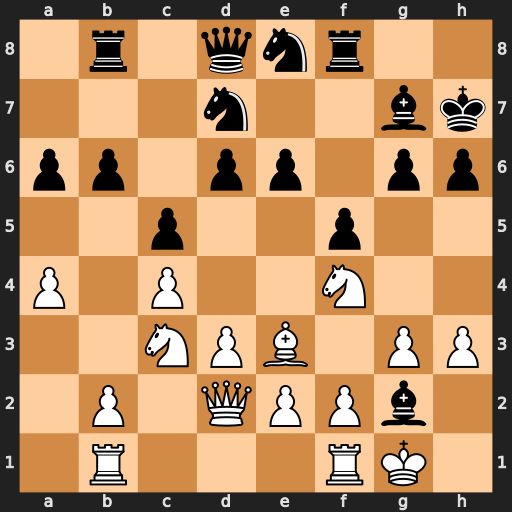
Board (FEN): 1r1qnr2/3n2bk/pp1pp1pp/2p2p2/P1P2N2/2NPB1PP/1P1QPPb1/1R3RK1
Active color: w
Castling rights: -
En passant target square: -
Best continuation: Nxe6 Qf6 Nxf8+ Nxf8 Kxg2